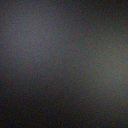
Screen state: off